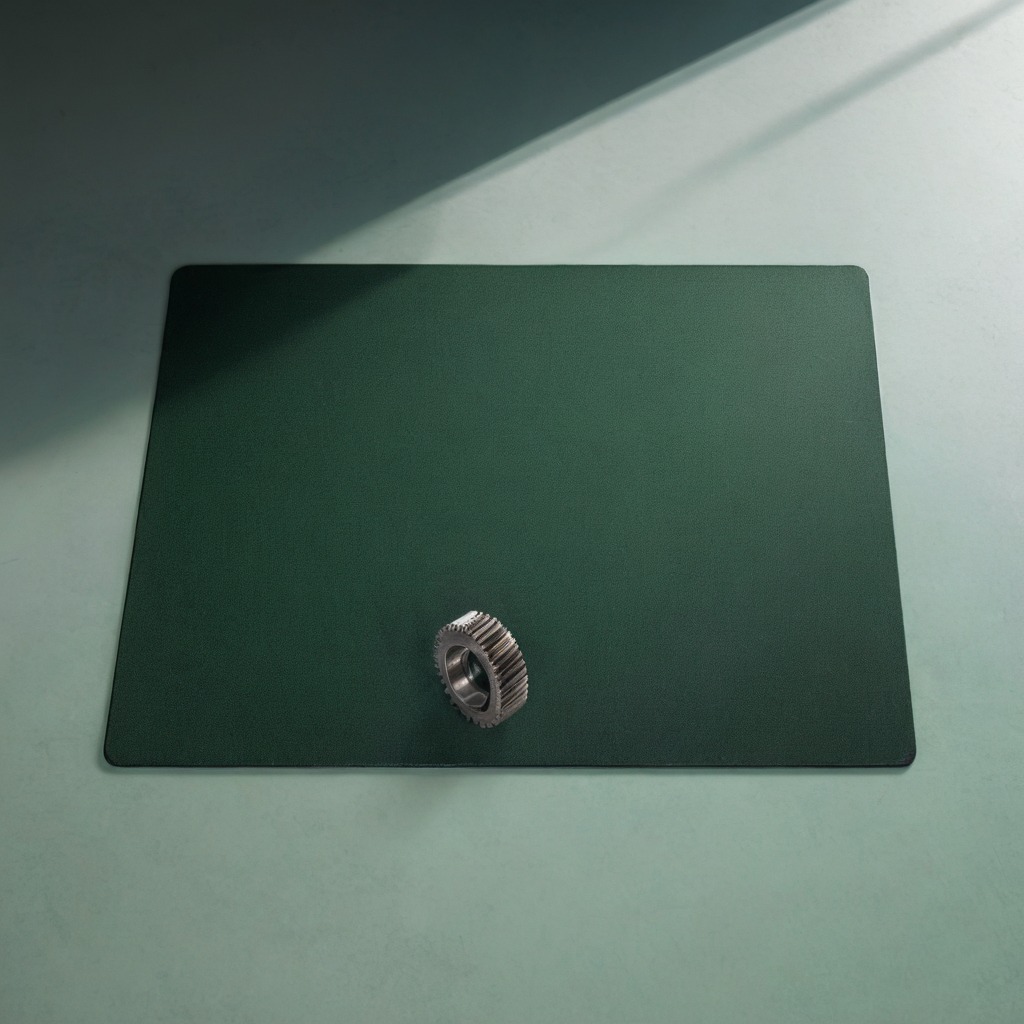
A steel gear with teeth is lying on a clean granite tabletop covered with a green rubber mat inside a workshop under bright overhead lighting crisp shadows high clarity worn but beneath the mat